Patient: sex M, age 77
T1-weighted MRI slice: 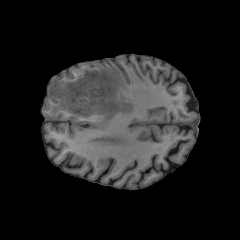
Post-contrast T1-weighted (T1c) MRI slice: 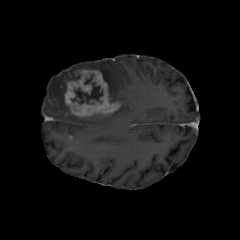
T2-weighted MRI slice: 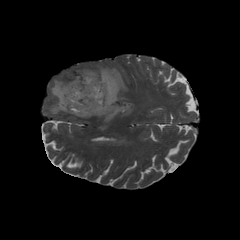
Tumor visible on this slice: yes
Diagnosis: Glioblastoma, IDH-wildtype
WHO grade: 4